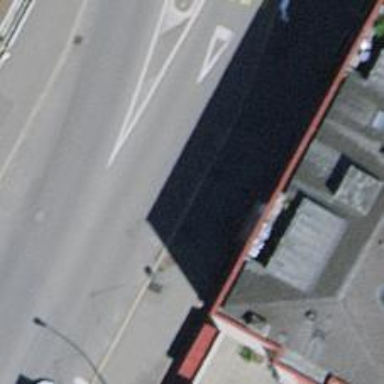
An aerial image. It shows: Bus stop with platform for public transport.